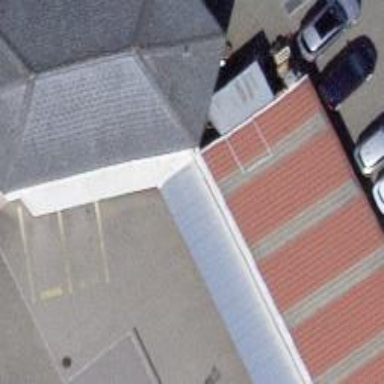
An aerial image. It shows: Car repair shop.